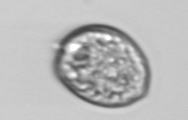
Label: Prorocentrum